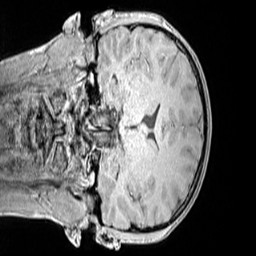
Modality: MP2RAGE
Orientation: coronal
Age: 12
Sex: male
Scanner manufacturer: siemens
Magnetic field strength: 3 T
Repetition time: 4 s
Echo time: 0.00299 s